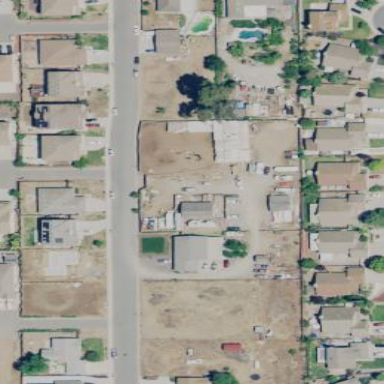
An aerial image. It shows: This residential area consists of single-family homes.